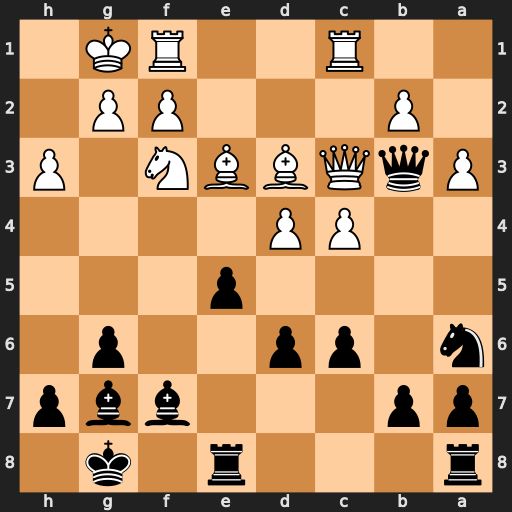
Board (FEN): r3r1k1/pp3bbp/n1pp2p1/4p3/2PP4/PqQBBN1P/1P3PP1/2R2RK1
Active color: b
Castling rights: -
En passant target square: -
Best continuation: Qxc3 bxc3 e4 Ng5 exd3